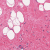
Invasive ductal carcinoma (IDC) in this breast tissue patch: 0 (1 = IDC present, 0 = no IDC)